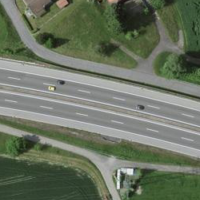
EUNIS habitat code: 57
Species observed at this site:
Chorthippus brunneus